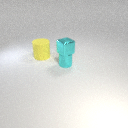
small cyan metal cube above small cyan metal cylinder